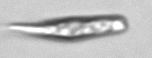
Label: Euglena